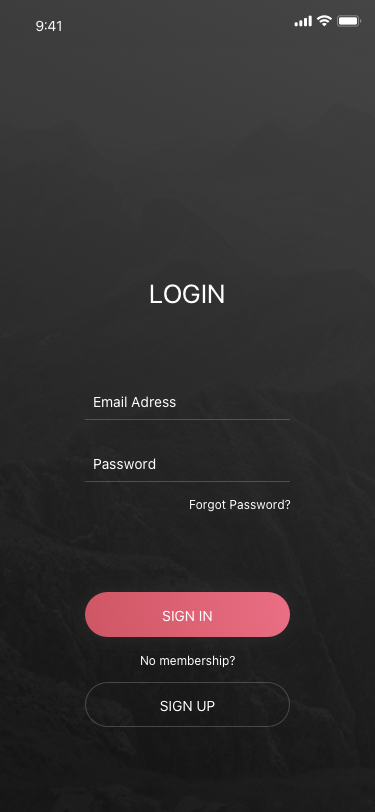
Text in this UI design:
No membership?
Forgot Password?
Email Adress
Password
SIGN IN
SIGN UP
LOGIN